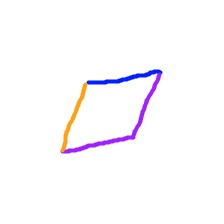
Shape: parallelogram